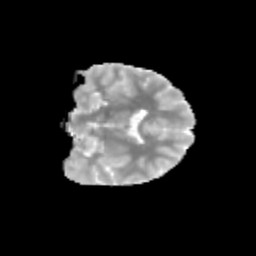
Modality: MD
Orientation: coronal
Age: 12
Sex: female
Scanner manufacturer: siemens
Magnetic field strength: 3 T
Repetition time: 3.8 s
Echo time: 0.07 s